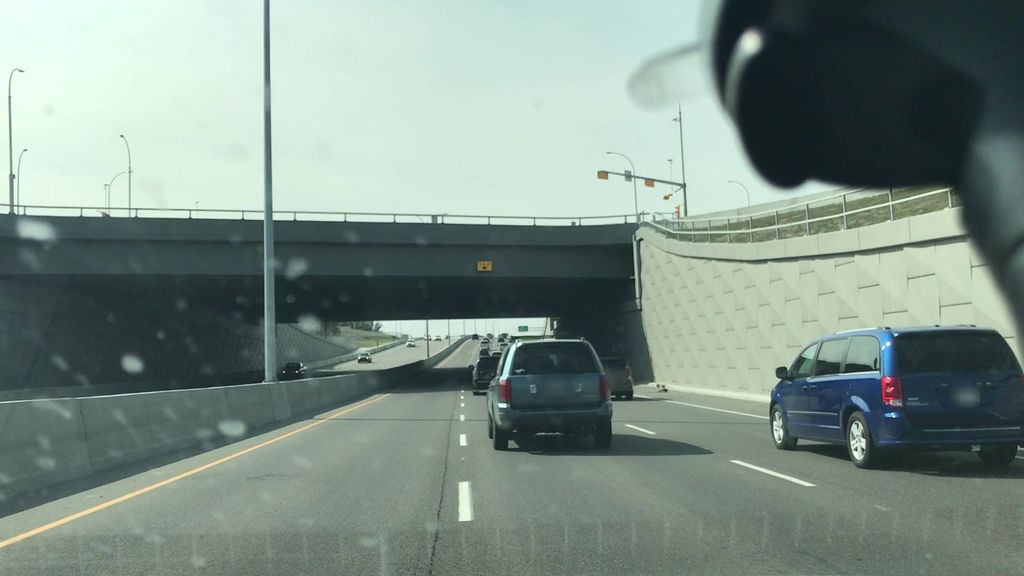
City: calgary